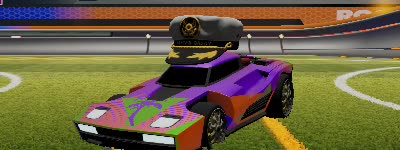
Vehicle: breakout